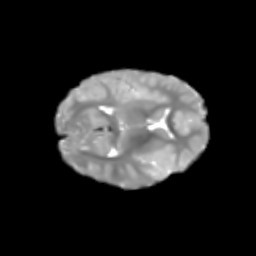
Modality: T2w
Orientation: axial
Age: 6
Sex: female
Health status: healthy